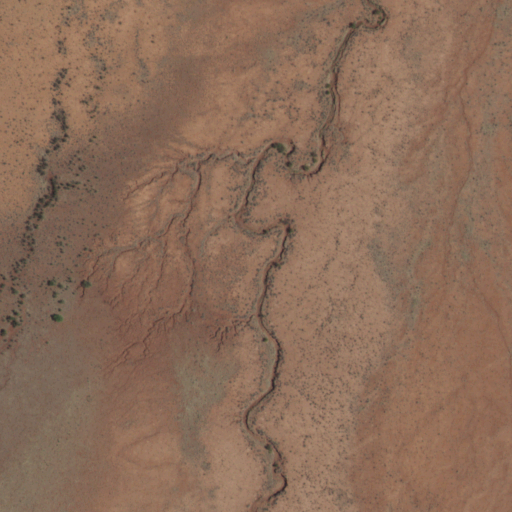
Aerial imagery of valley in New Mexico named Cañon Palo Blanco containing shrub and grassland